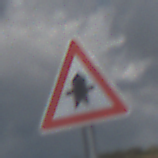
Verkehrszeichen: Vorfahrt
Umgebung: Outdoor, Nature
Tageszeit: Midday
Wetter: PartlyCloudy
Licht: Natural
Jahreszeit: NotSpecified
Kontrast: HighContrast